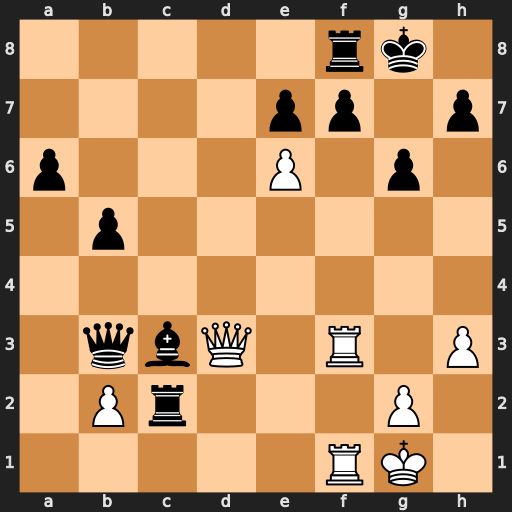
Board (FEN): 5rk1/4pp1p/p3P1p1/1p6/8/1qbQ1R1P/1Pr3P1/5RK1
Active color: w
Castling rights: -
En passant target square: -
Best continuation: exf7+ Kg7 bxc3 Qa2 Qd4+